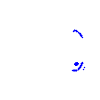
Particle: kaon